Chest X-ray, PA view. Patient: 56 years old, sex M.
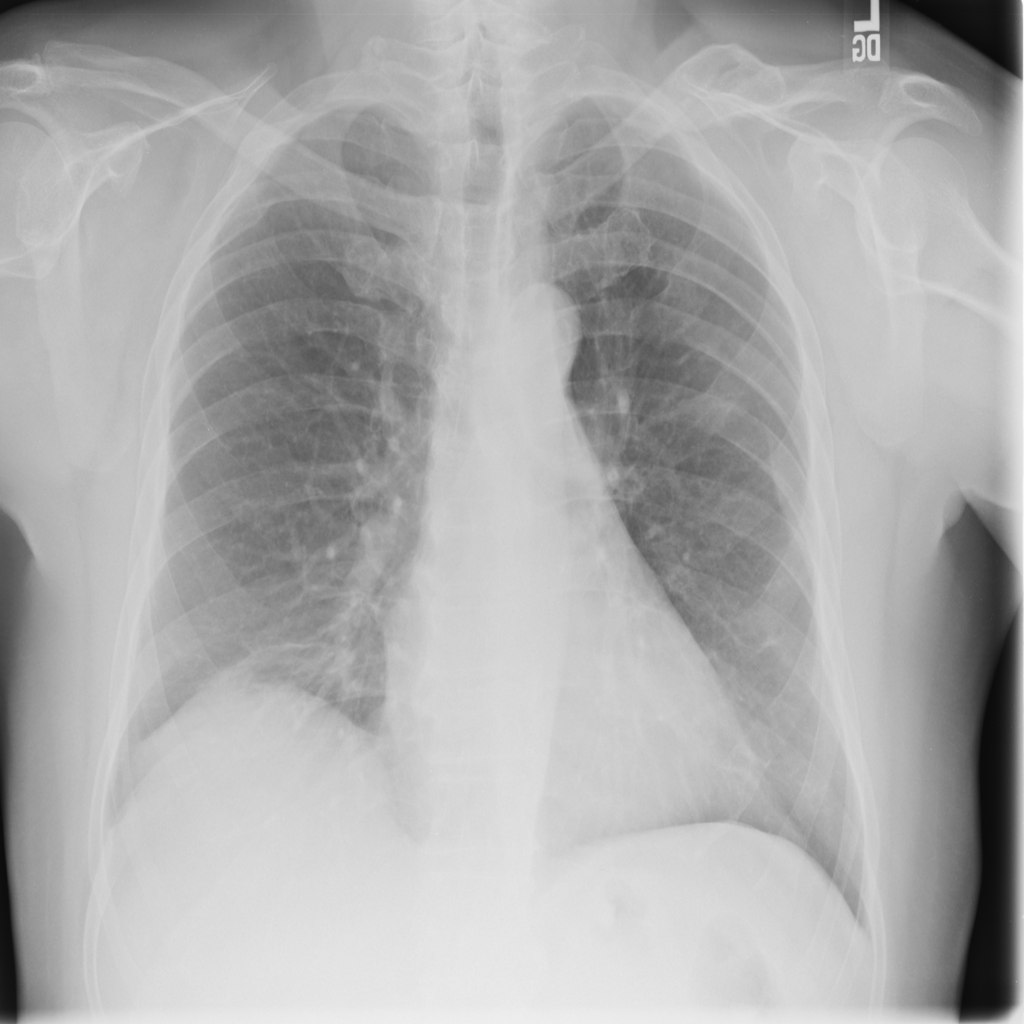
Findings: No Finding